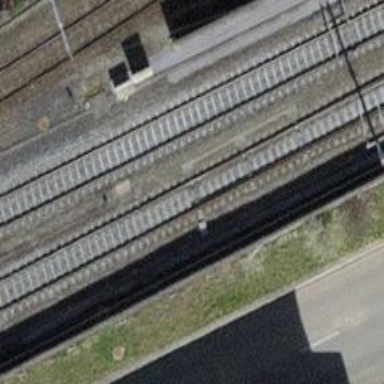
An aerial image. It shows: Railway switch.